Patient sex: F
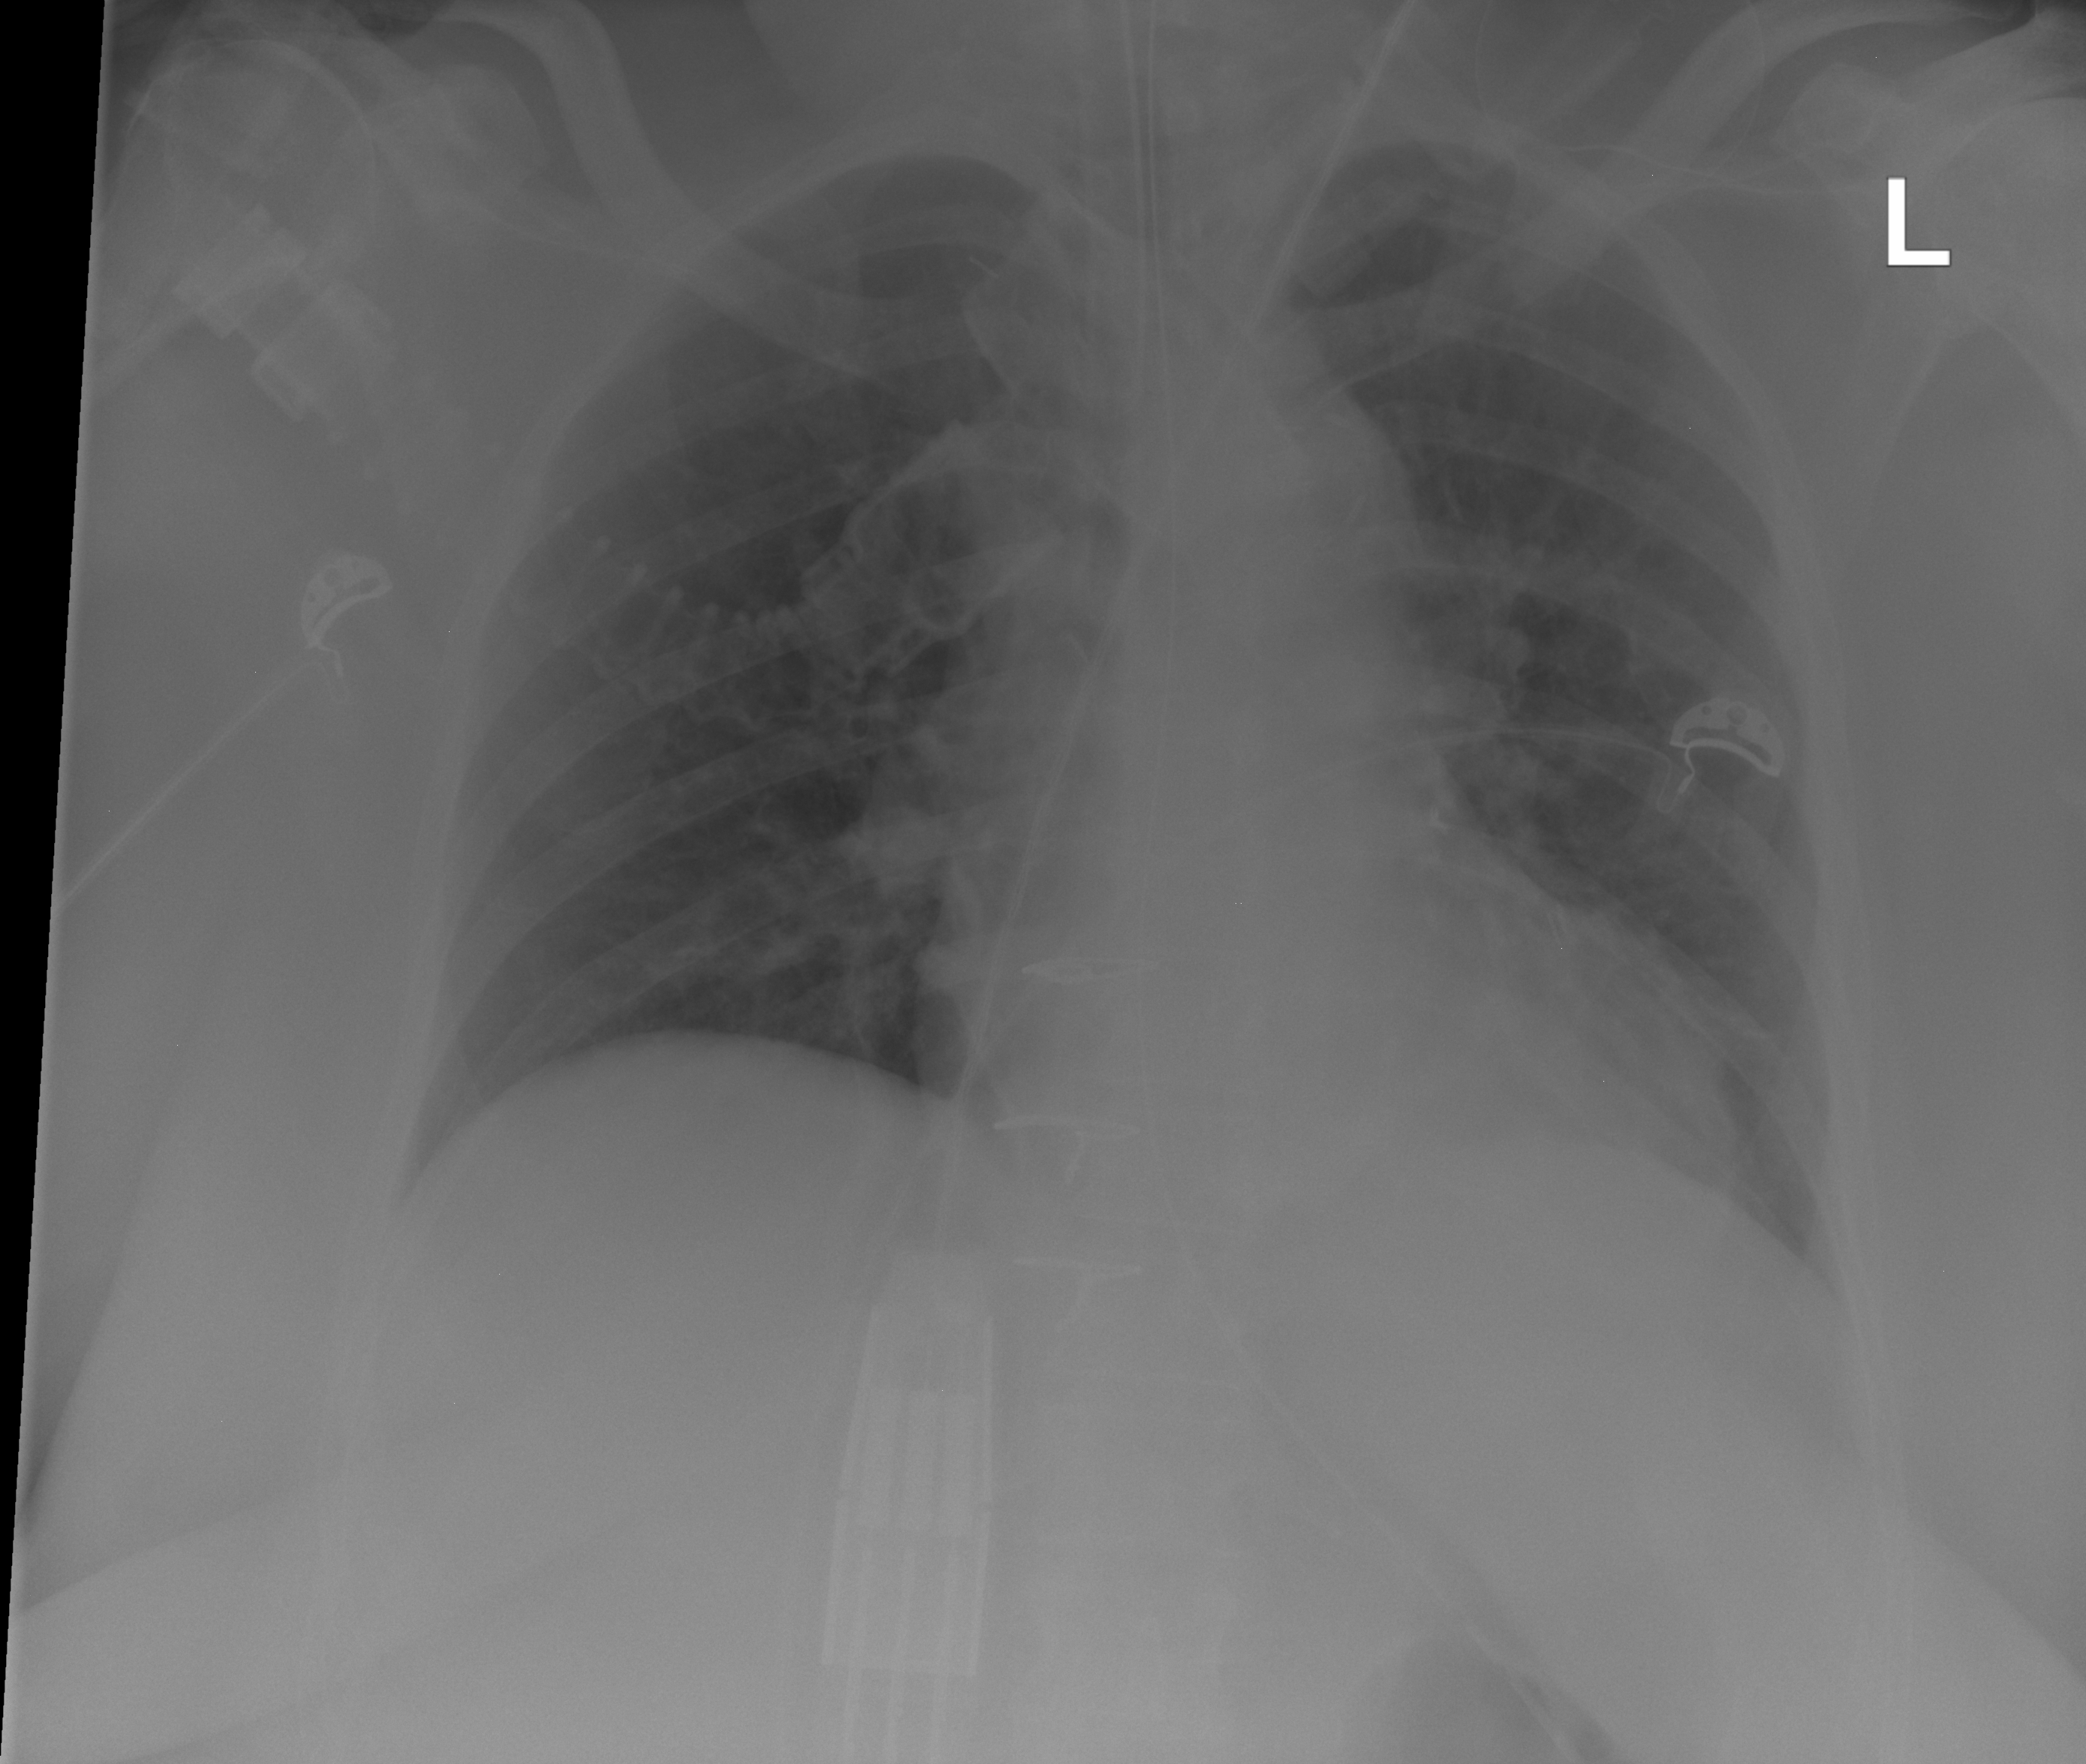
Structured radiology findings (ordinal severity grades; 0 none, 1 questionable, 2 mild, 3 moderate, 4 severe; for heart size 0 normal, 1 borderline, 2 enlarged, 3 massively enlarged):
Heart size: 0
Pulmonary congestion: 0
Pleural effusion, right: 0
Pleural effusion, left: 2
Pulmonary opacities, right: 0
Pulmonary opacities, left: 0
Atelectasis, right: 0
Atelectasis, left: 2